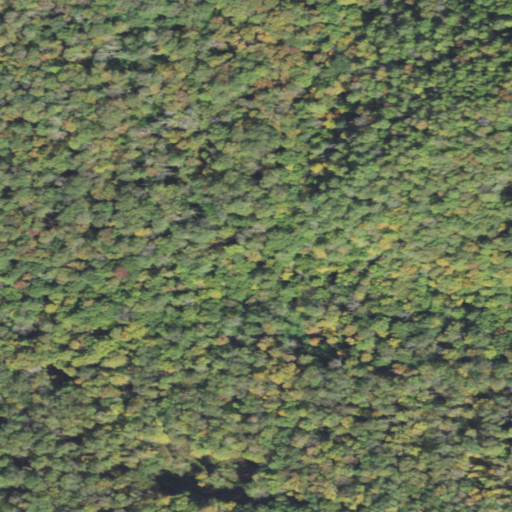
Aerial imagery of valley in Pennsylvania named Bullis Hollow containing deciduous forest and mixed forest